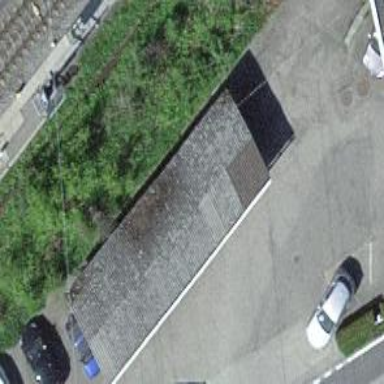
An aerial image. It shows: View of roof of building.